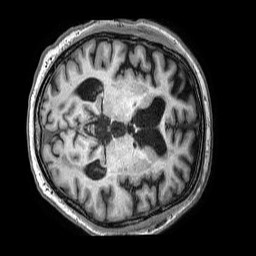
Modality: T1w
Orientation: axial
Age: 66
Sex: male
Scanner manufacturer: philips
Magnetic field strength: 3 T
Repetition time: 0.006751 s
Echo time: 0.003085 s